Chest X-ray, PA view. Patient: 71 years old, sex M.
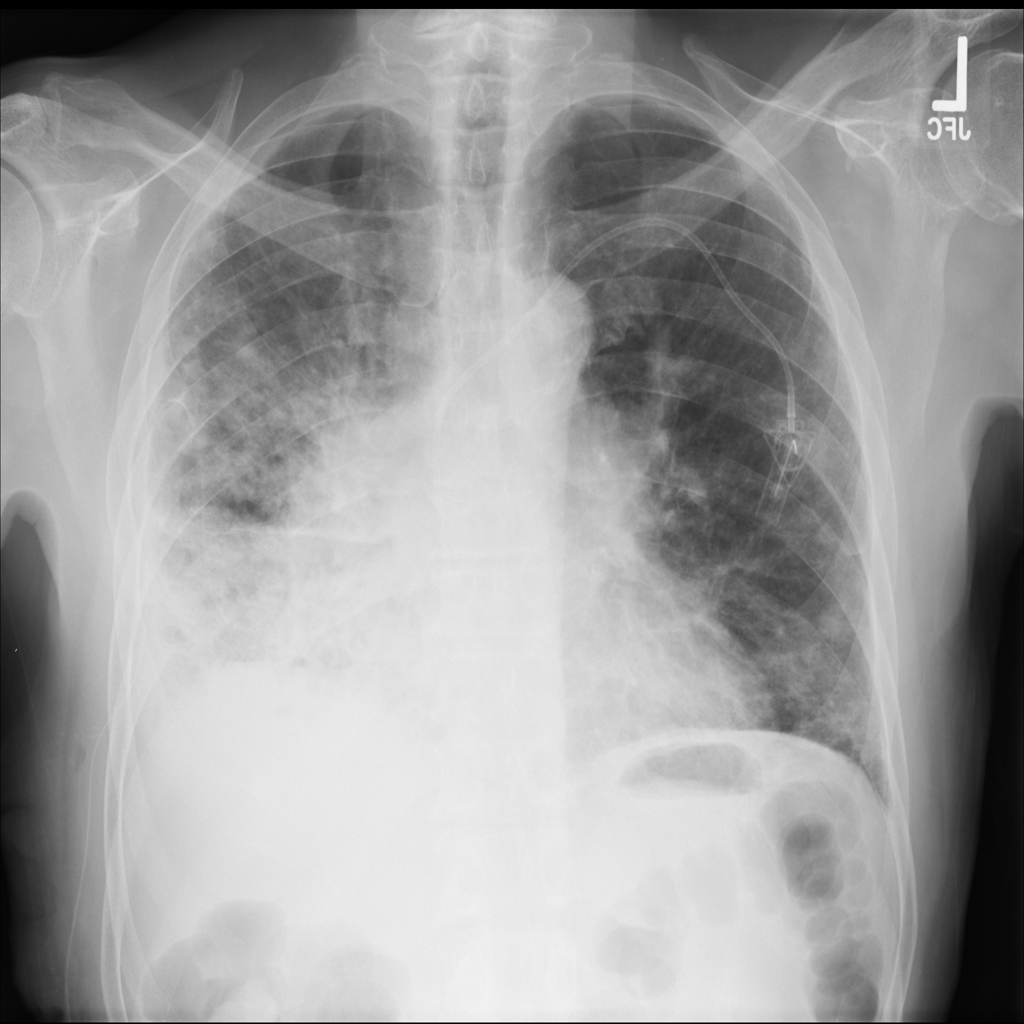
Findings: Infiltration